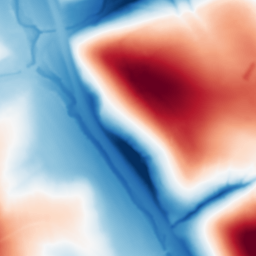
Category: multiscale
Decomposition family: dog_multiscale
Decomposition parameters: sigma_ratio: 2
n_scales: 6
base_sigma: 1
Upsampling method: bspline
Upsampling parameters: scale: 8
Upsampling scale: 8